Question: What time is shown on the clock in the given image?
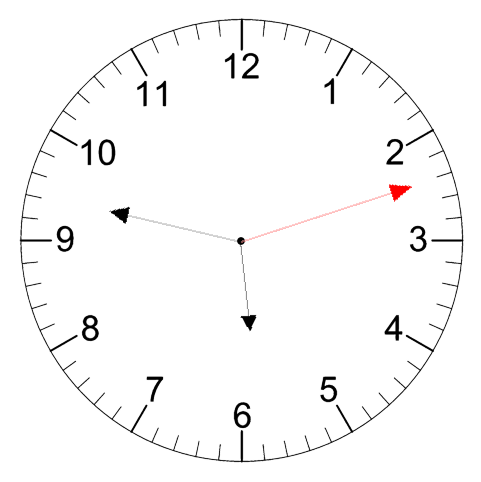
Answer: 05:47:12